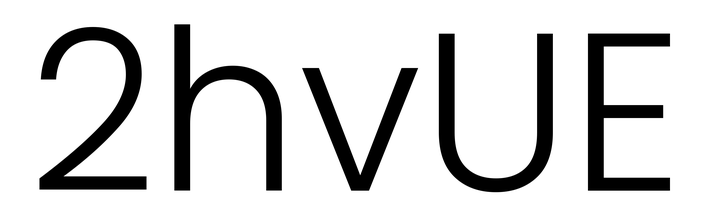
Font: Poppins-Light